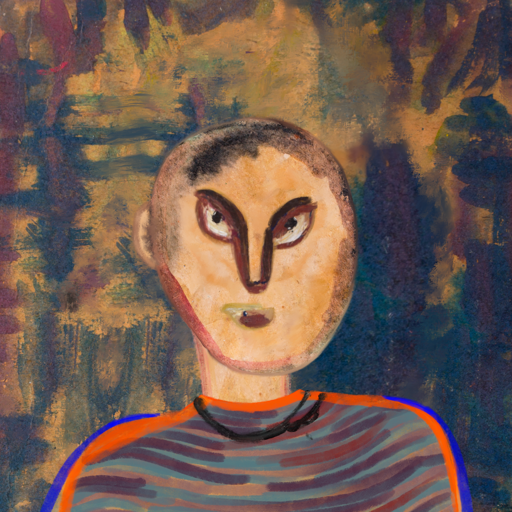
Background: InTheSun, Head And Neck Front: Childish, Face Front: After_Raid, Bust: Experience, Hair Front: Blank, Head Accessory: Blank, Second Necklace: Blank, Necklace: Orphan, Baby: Blank